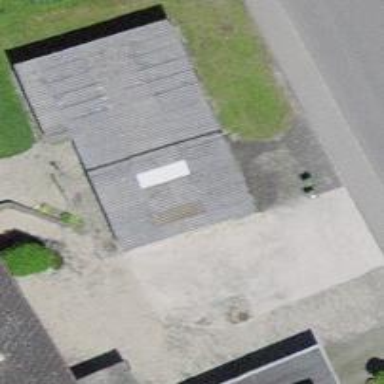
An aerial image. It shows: Shed.